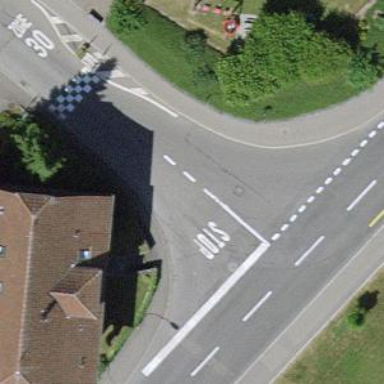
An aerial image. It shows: Unmarked road crossing.